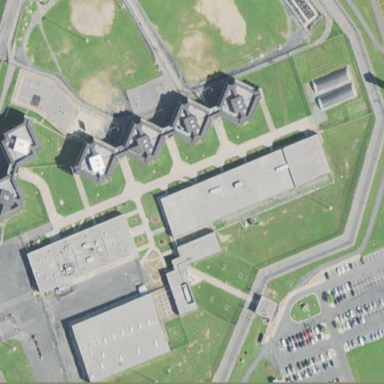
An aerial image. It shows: Prison enclosed by fence.